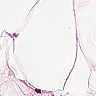
Metastatic tissue present: no